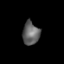
Tissue: lung
Cell type: Others
Senescence score: 0.2059
Nuclear area (px): 382
Mean DAPI intensity: 98.576